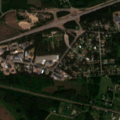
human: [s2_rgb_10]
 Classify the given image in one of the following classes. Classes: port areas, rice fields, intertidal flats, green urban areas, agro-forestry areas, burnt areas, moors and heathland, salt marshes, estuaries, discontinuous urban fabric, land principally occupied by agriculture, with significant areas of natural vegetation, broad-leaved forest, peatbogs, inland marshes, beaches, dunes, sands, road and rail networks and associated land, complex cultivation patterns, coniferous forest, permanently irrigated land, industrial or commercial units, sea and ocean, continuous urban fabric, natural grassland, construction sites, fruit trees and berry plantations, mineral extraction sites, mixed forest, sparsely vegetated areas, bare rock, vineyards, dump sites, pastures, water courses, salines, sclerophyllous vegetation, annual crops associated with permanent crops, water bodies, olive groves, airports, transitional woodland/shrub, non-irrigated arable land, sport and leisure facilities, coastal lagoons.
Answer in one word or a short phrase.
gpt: discontinuous urban fabric, industrial or commercial units, broad-leaved forest, coniferous forest, mixed forest, transitional woodland/shrub